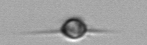
Label: Acanthoica_quattrospina